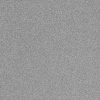
Atmospheric dust classification: dusty